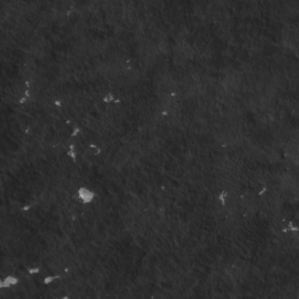
Label: non_frost